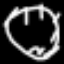
Label: clock